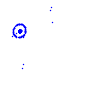
Particle: electron